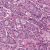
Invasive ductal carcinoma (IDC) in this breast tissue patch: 1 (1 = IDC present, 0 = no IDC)